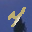
Label: 4